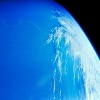
Label: water